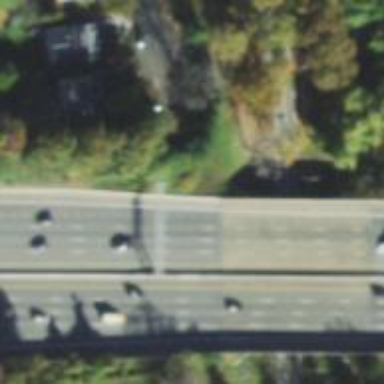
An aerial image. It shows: Asphalt bridge on motorway.